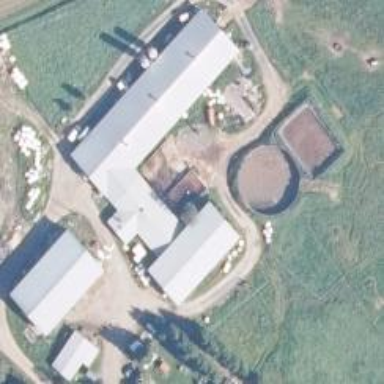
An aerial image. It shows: Farmyard area.